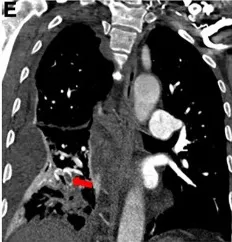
(D-F) Computed tomography pulmonary angiography scan. The main findings revealed the presence of thrombi in the right upper lobe, right lower lobe, and left lower lobe.
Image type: radiology (ct)